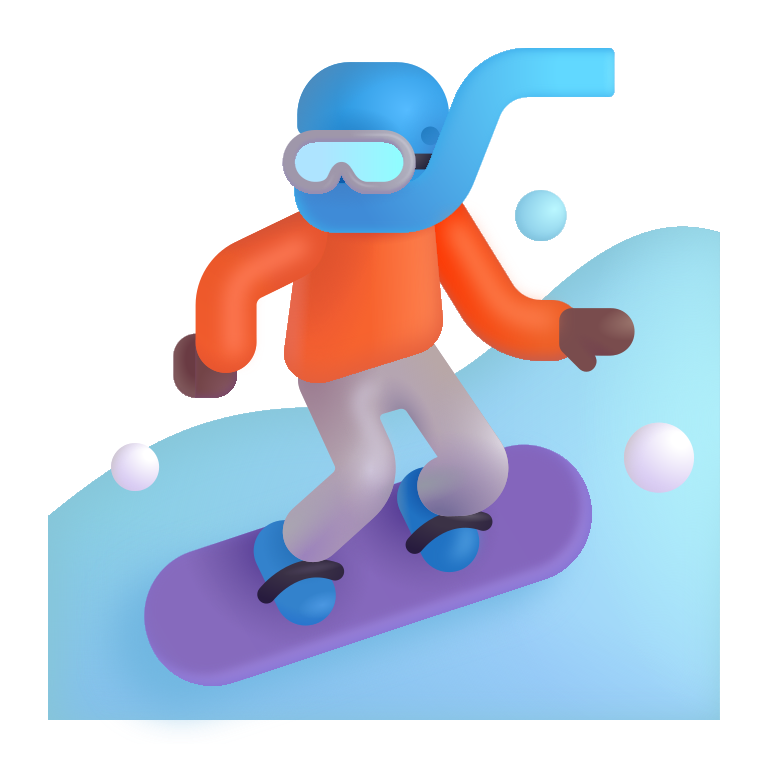
snowboarder color  dark